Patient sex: F
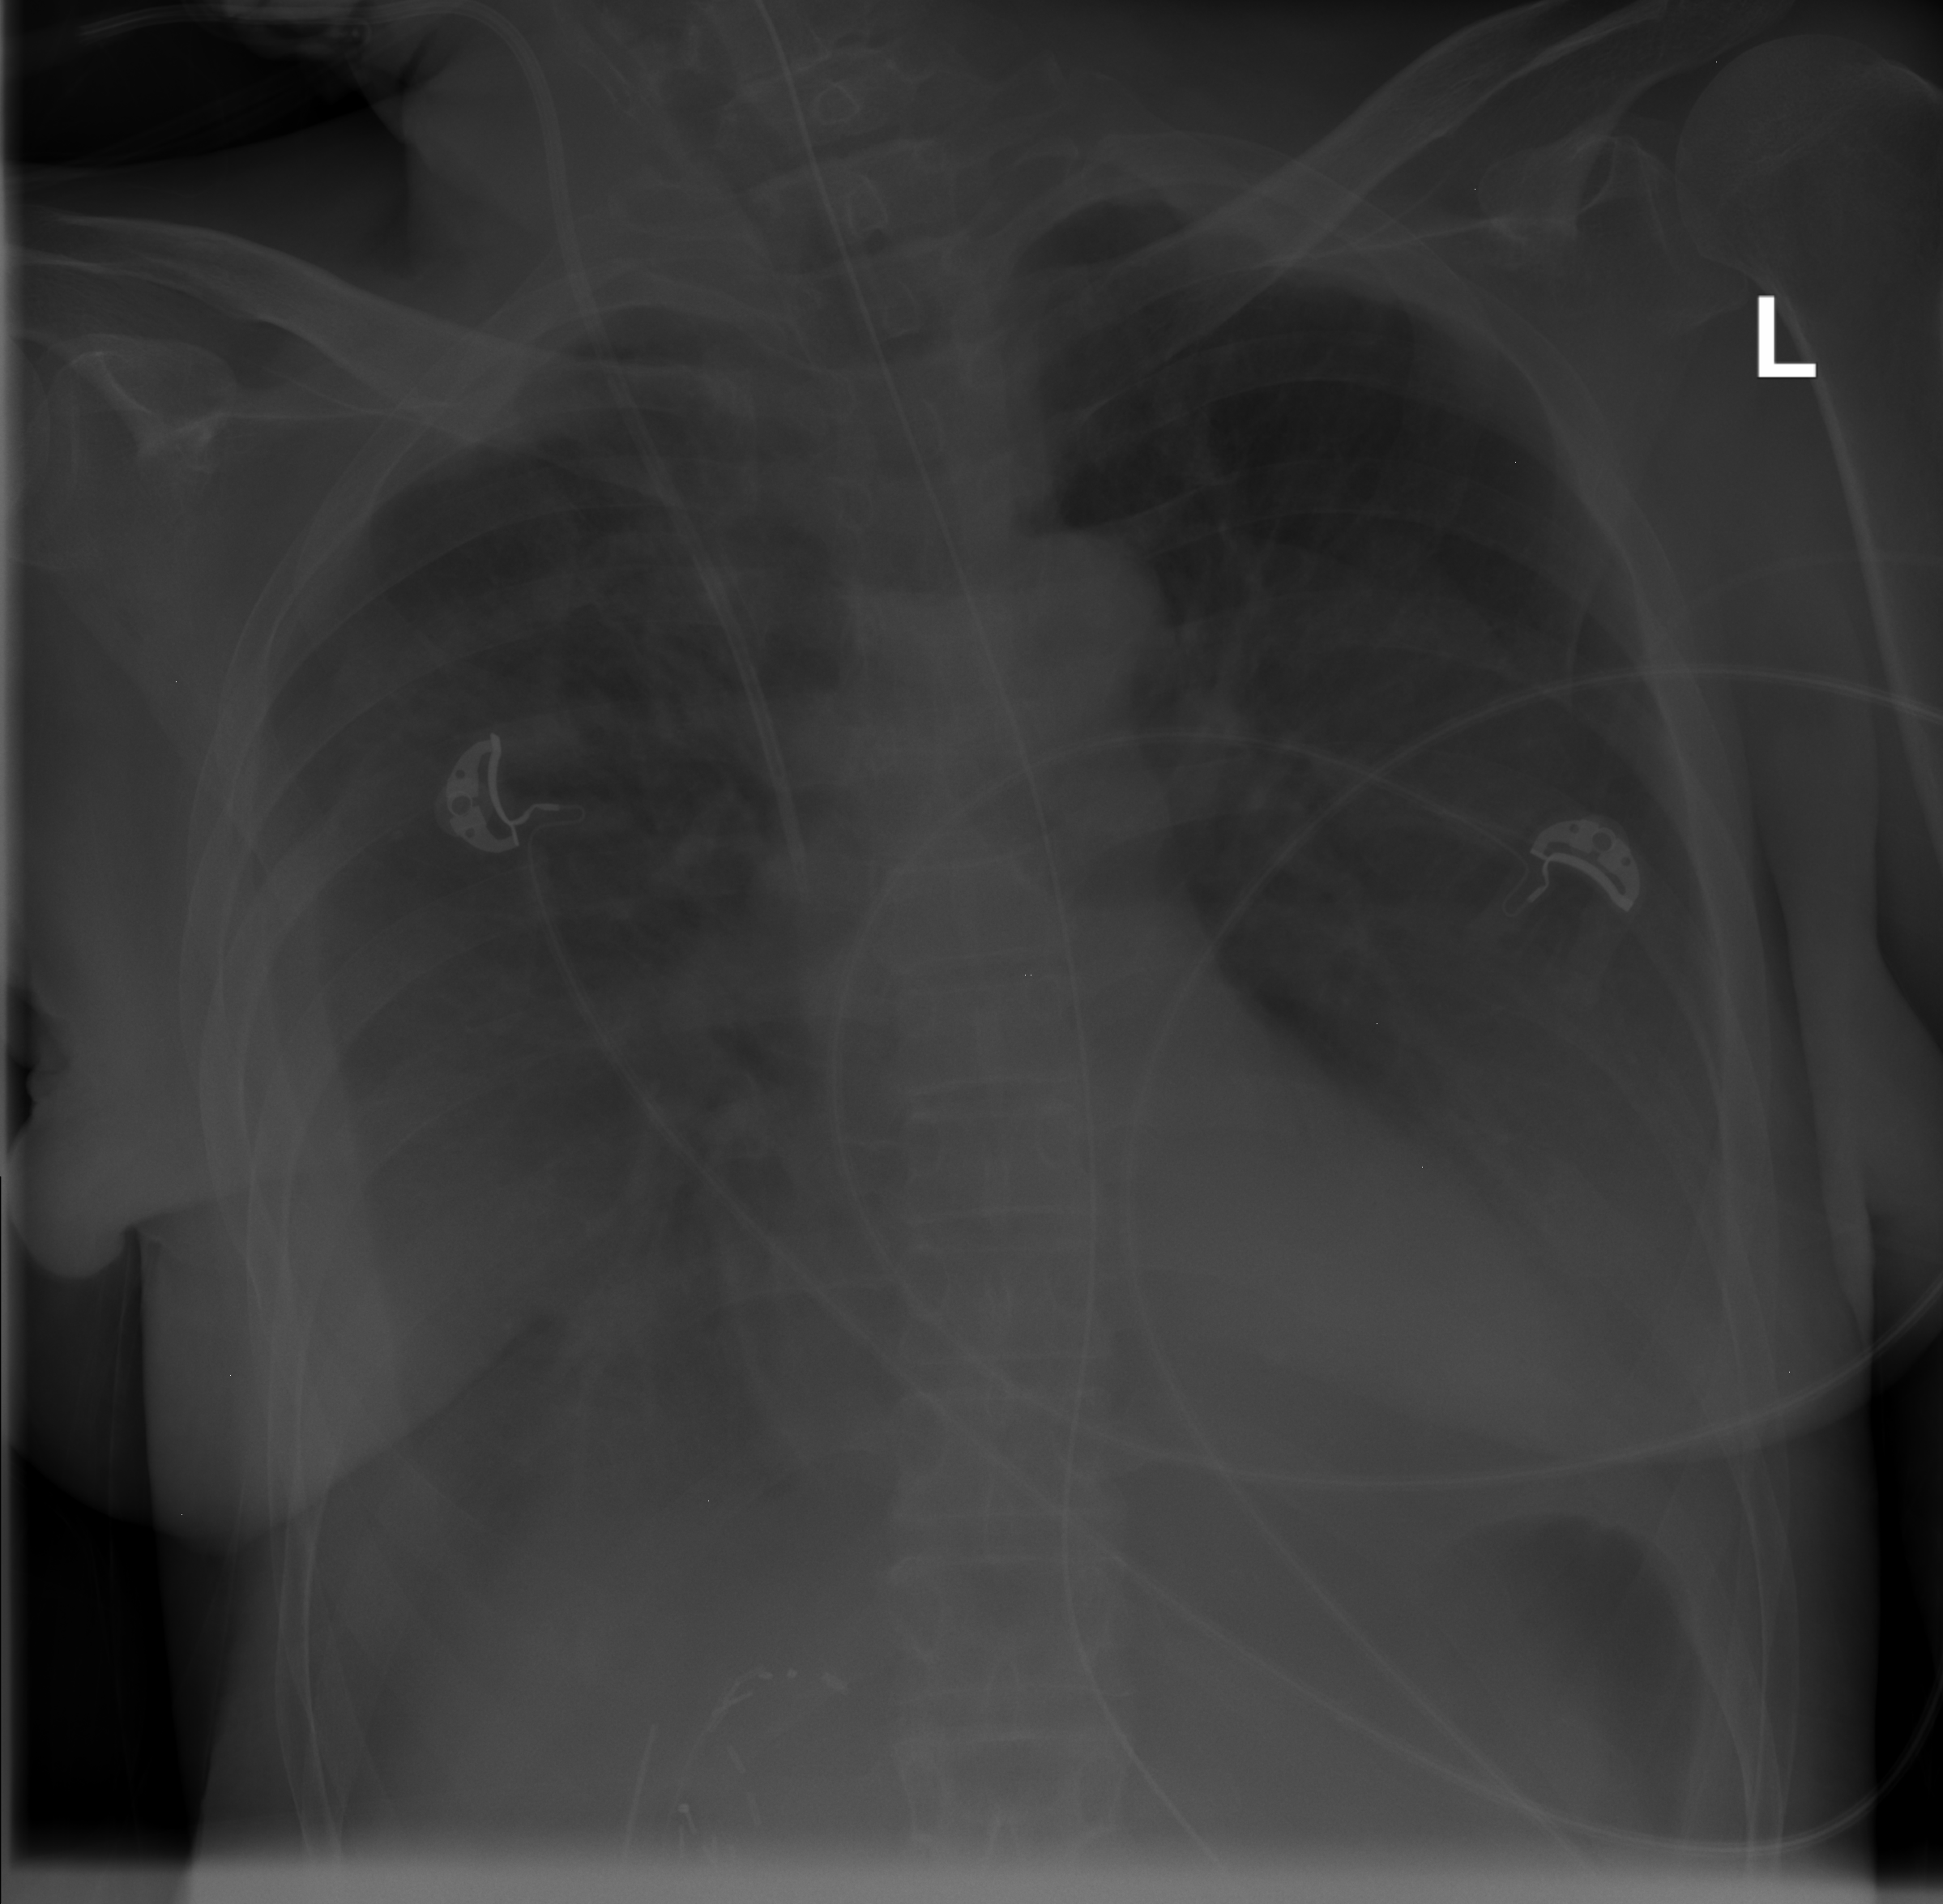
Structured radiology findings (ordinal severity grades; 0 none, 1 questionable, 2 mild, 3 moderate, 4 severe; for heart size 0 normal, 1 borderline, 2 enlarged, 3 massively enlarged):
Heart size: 0
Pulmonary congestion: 0
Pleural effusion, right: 2
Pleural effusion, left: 2
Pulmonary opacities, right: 0
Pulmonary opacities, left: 0
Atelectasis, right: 2
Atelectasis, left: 2